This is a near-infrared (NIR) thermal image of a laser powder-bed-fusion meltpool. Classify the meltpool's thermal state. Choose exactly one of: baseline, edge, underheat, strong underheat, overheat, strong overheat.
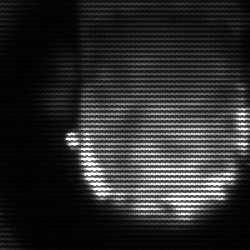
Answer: baseline